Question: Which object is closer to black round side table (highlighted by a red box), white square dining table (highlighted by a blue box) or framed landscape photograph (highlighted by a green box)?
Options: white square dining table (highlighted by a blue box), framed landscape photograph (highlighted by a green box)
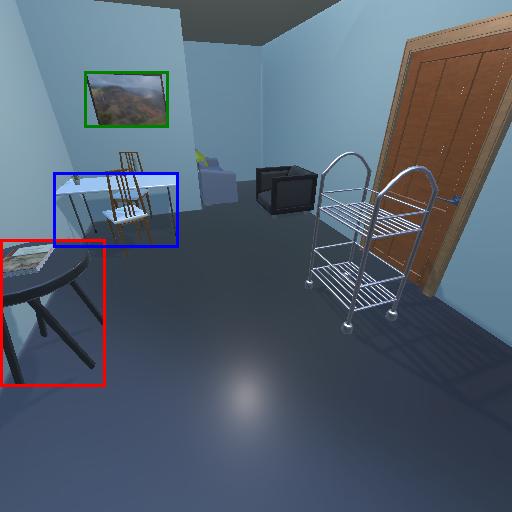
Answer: white square dining table (highlighted by a blue box)